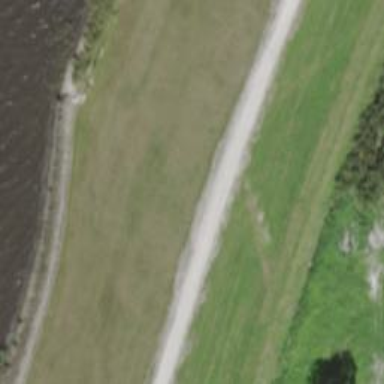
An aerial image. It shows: Track road with embankment.